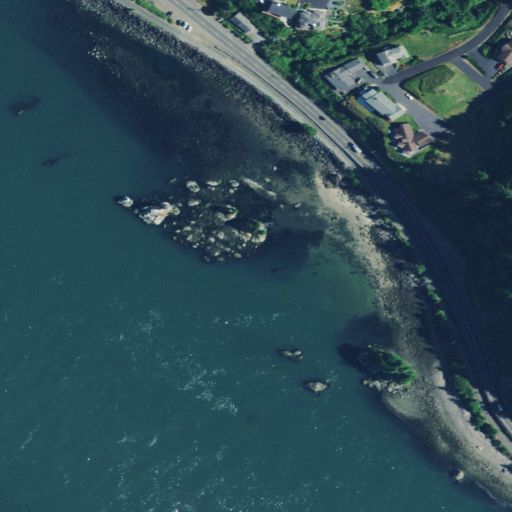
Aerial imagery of island in Oregon named Crab Rock containing open water, medium intensity development, herbaceous wetlands, low intensity development, barren land, evergreen forest, open development, mixed forest, grassland, and high intensity development